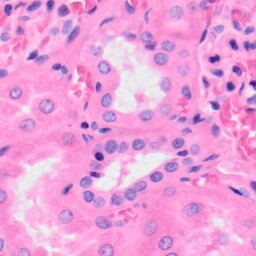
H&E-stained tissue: Kidney